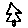
Label: tree